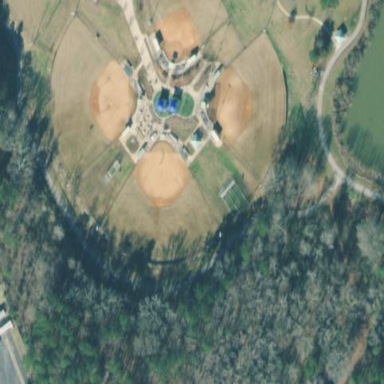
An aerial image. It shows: Baseball pitch for leisure land activities.